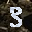
Label: 3